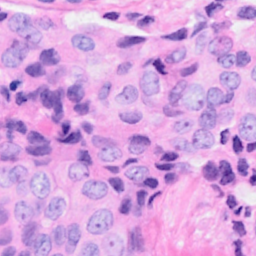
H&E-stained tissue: Breast